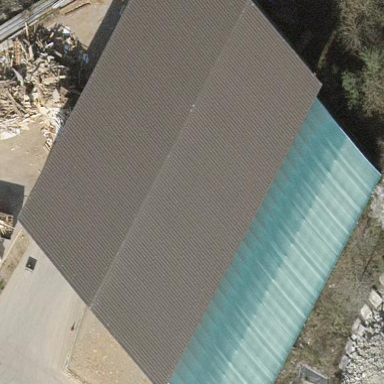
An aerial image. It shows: Industrial building.